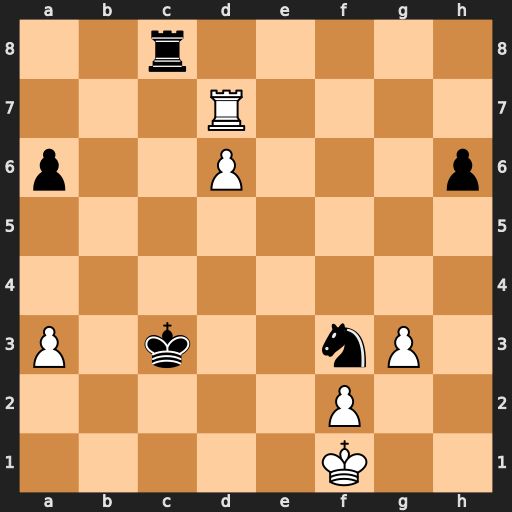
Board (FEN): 2r5/3R4/p2P3p/8/8/P1k2nP1/5P2/5K2
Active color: w
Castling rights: -
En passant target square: -
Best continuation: Rc7+ Rxc7 dxc7